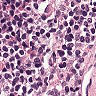
Metastatic tissue present: no